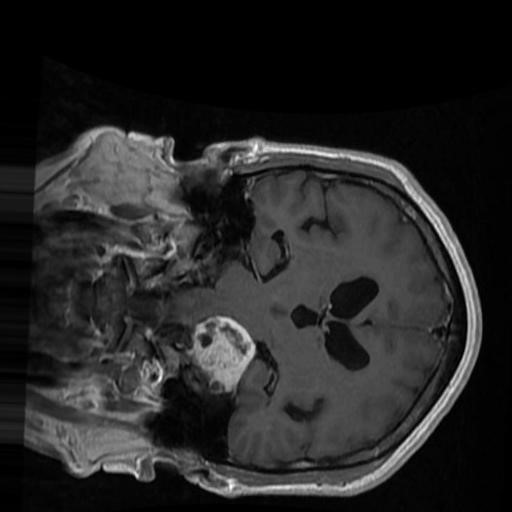
Label: brain_menin